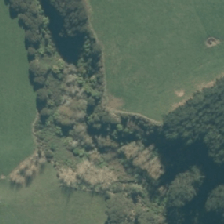
Land cover: high_producing_grassland